Field crop: tomato
Growth stage: 2
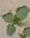
Species: solanum